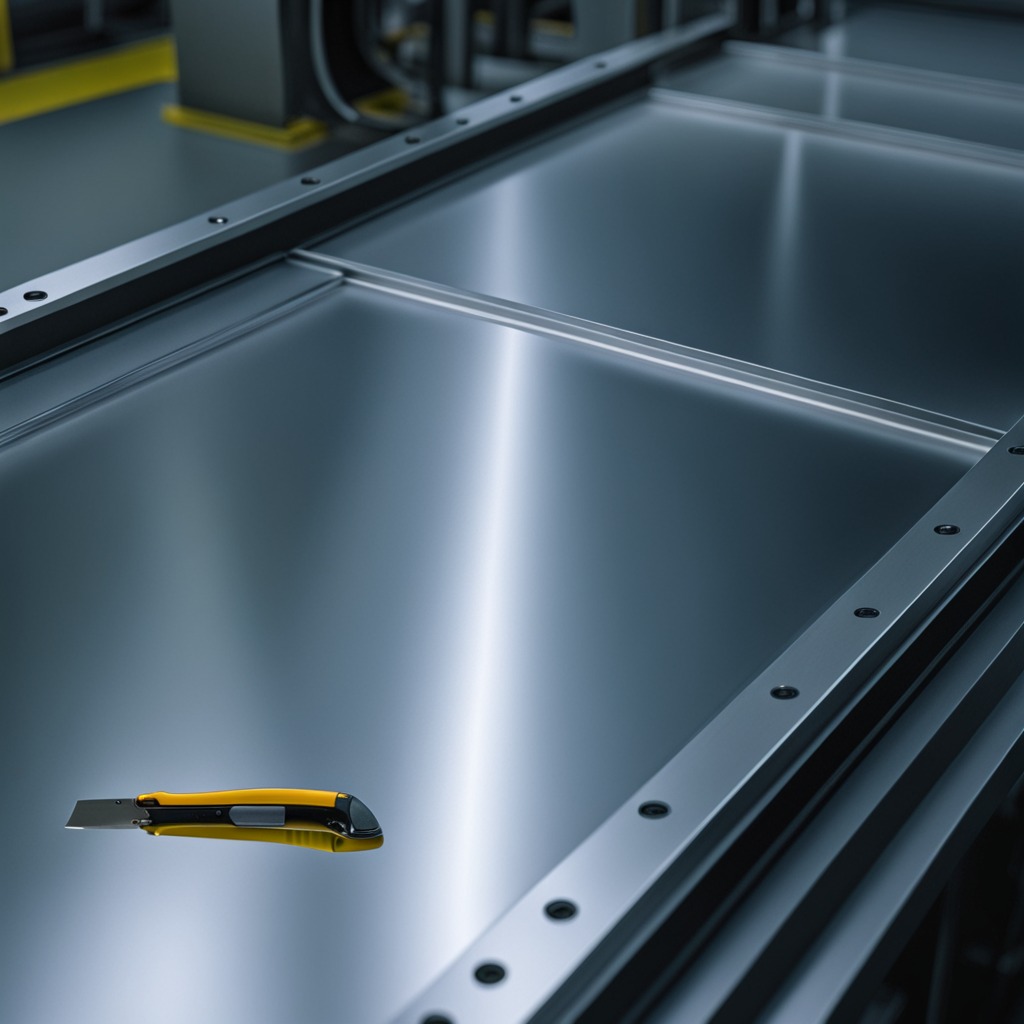
A utility knife is lying on a metal table in a machine shop under fluorescent lights.